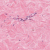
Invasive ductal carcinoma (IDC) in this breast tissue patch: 0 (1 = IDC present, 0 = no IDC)